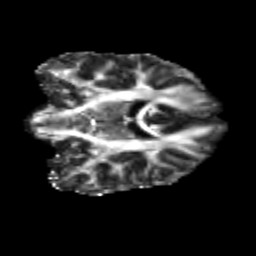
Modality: FA
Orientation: coronal
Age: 22
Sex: male
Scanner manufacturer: siemens
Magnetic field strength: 3 T
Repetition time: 3.5 s
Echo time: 0.113 s